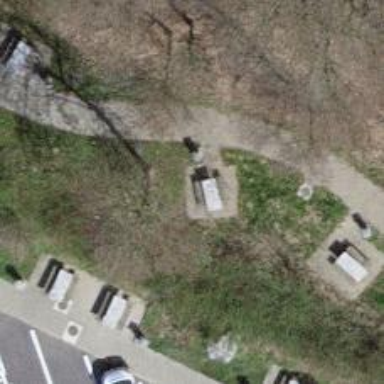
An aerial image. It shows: Picnic table located in leisure land area.